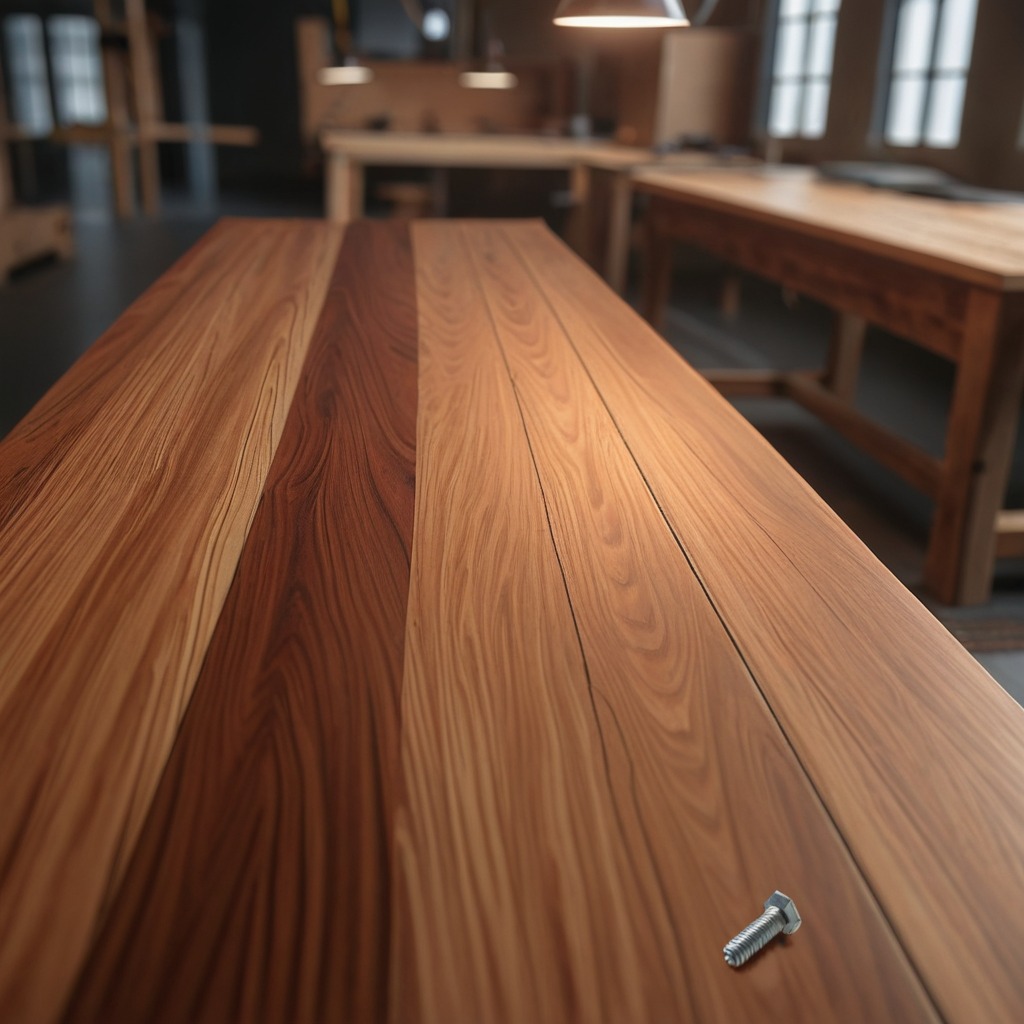
A metal screw is lying on the wooden table in a carpentry studio.